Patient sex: M
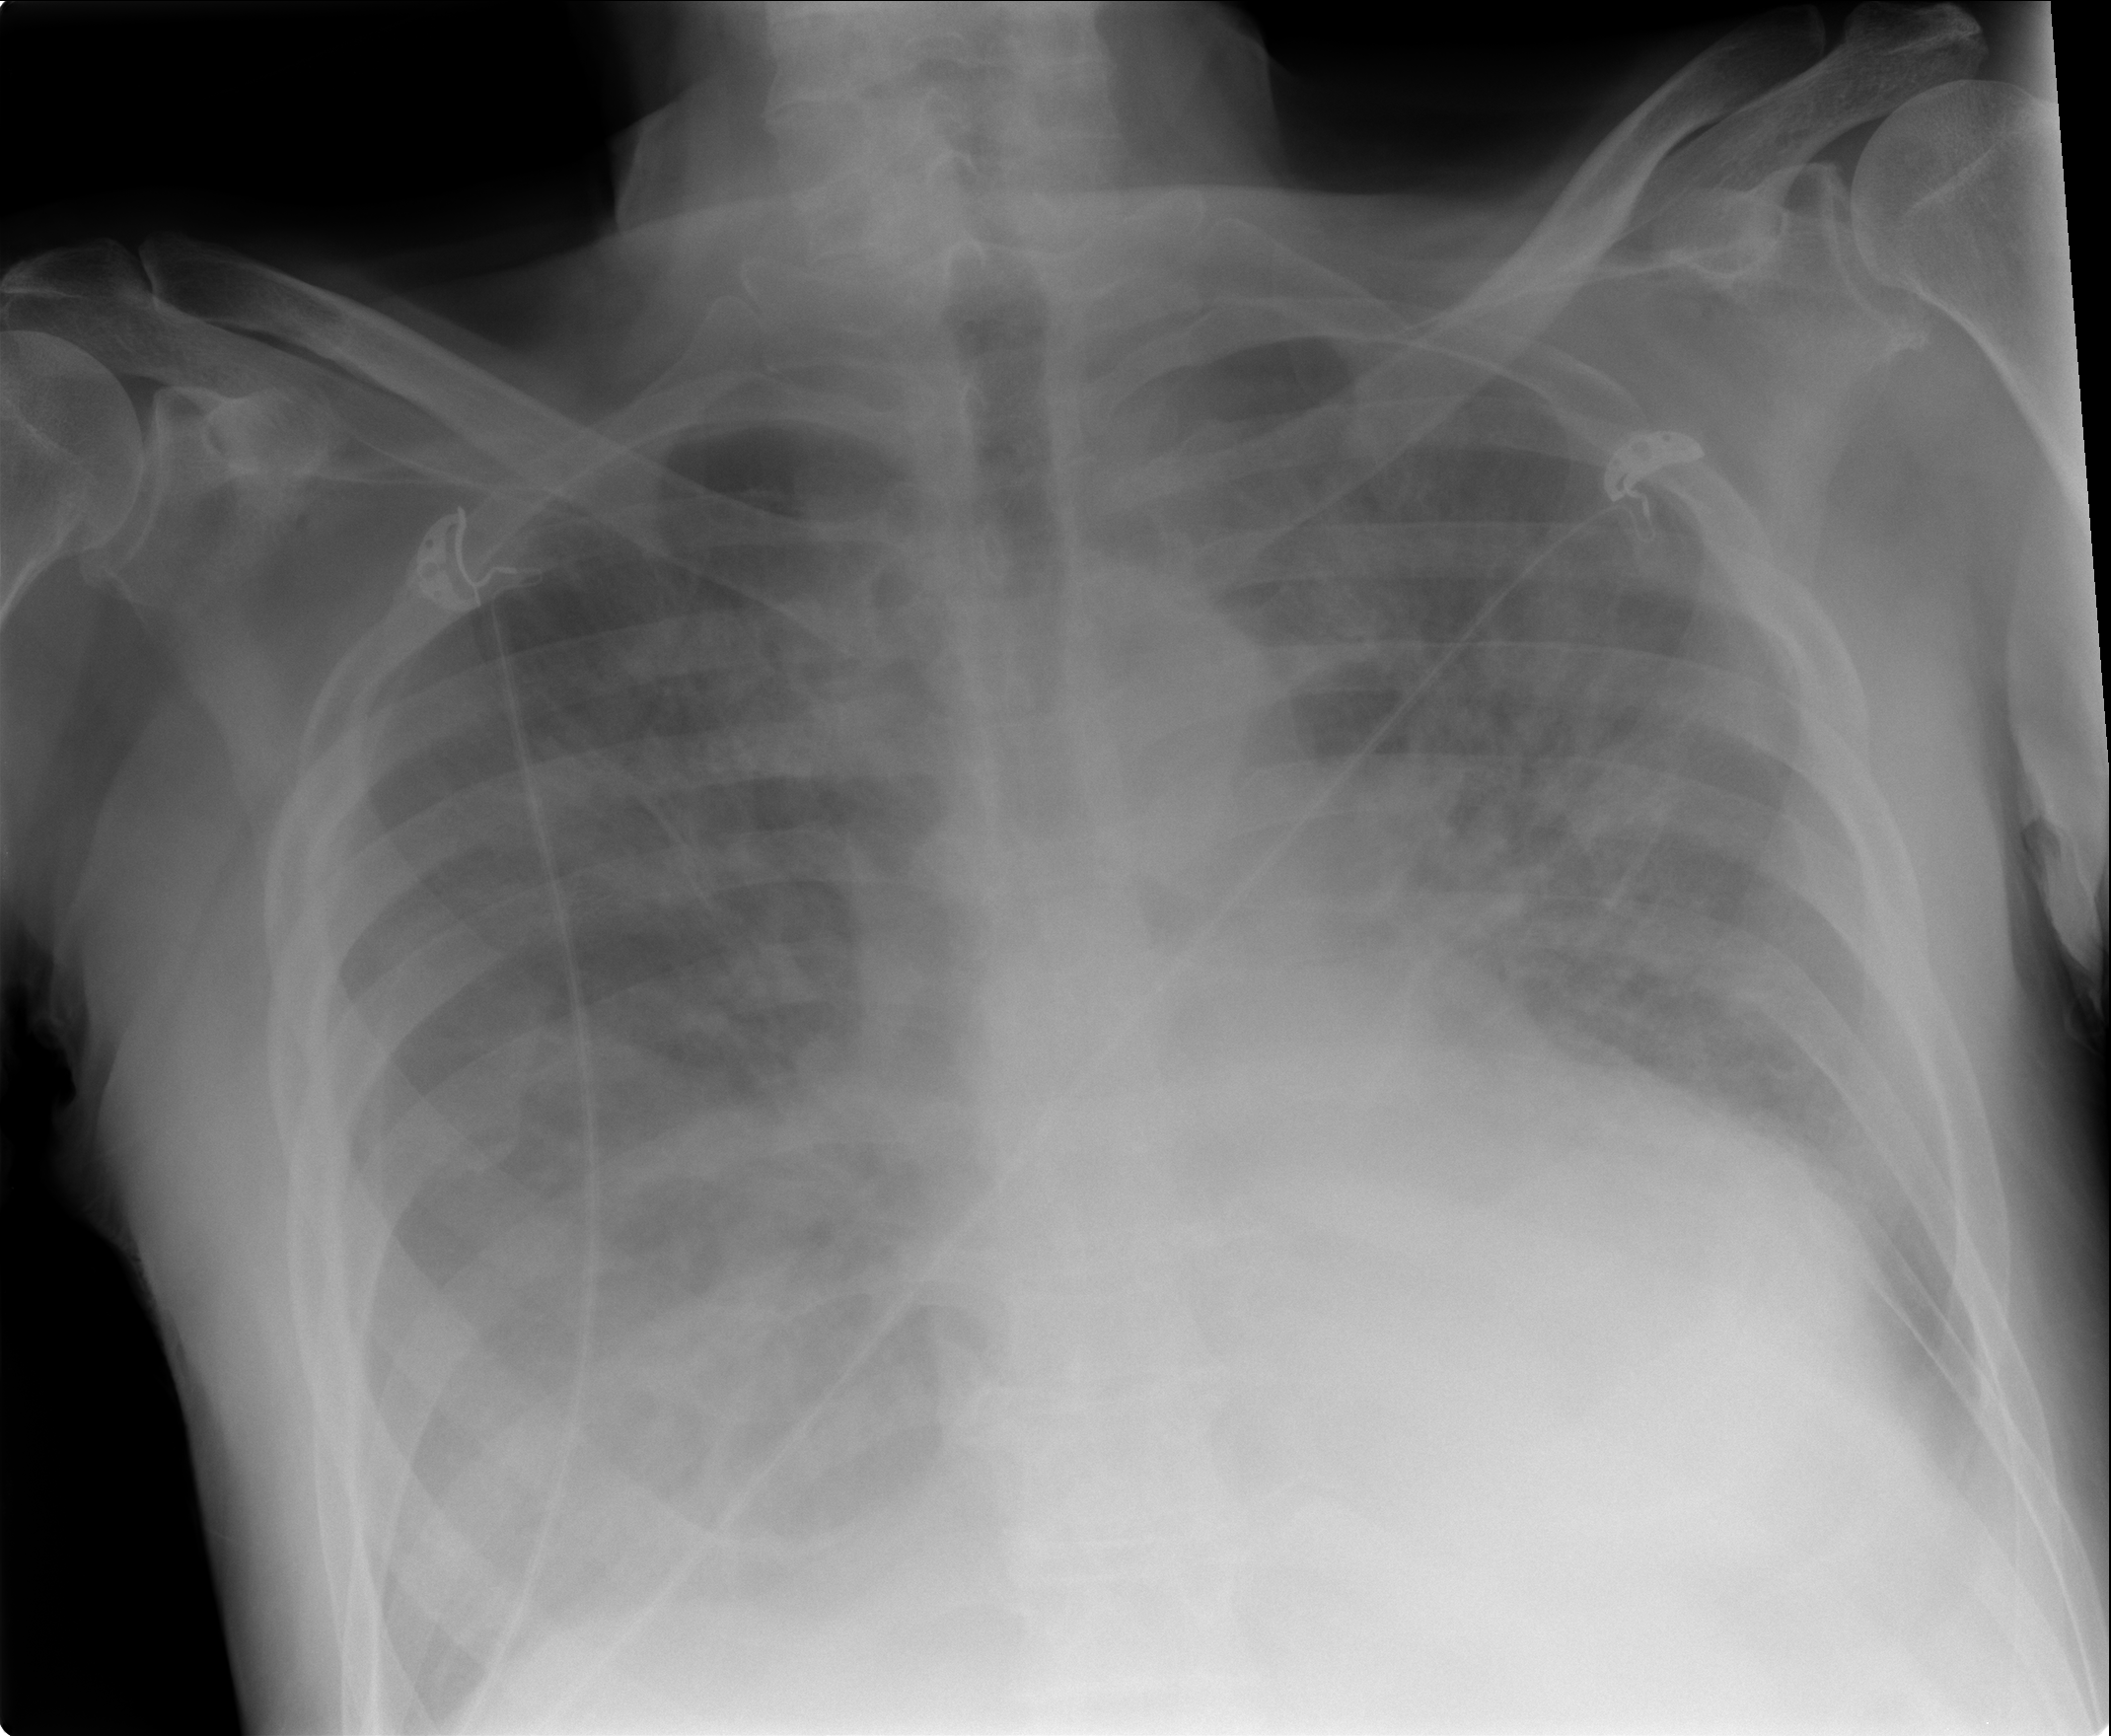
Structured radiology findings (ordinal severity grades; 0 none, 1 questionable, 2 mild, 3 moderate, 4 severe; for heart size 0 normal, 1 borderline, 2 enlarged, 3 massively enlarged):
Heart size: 2
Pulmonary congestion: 4
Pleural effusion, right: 3
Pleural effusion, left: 3
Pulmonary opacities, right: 3
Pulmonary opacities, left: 3
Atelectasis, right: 3
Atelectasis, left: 3